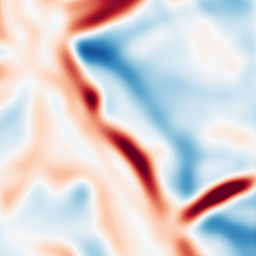
Category: multiscale
Decomposition family: log
Decomposition parameters: sigma: 10
Upsampling method: fft_zeropad
Upsampling parameters: scale: 2
Upsampling scale: 2